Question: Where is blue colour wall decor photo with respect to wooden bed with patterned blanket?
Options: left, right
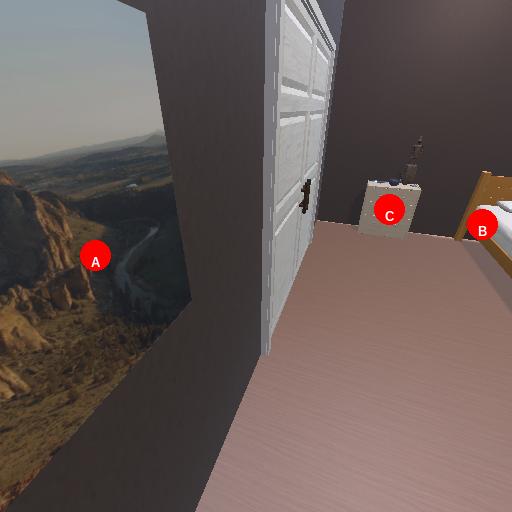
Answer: left